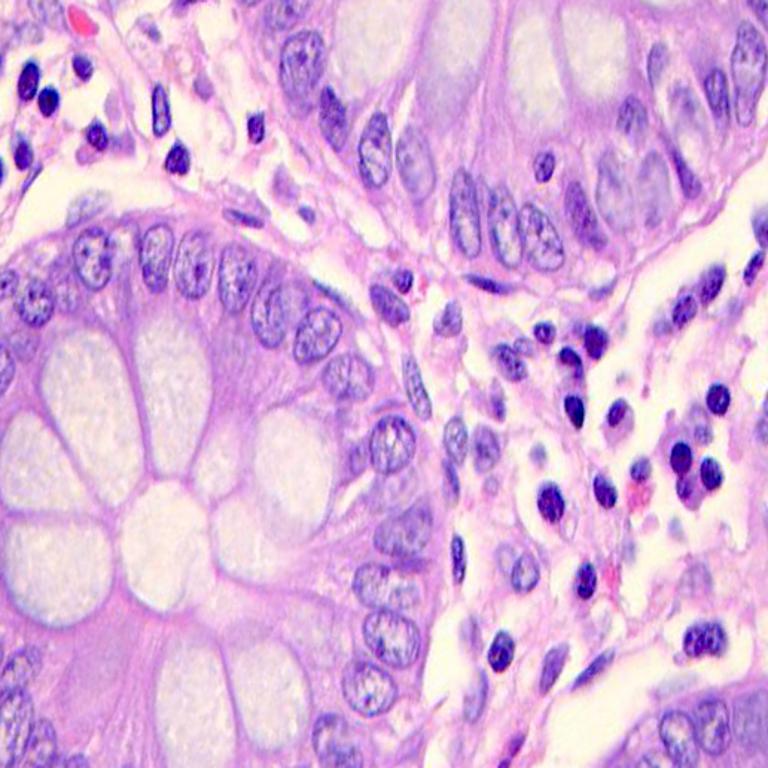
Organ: colon
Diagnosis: benign